Question: I'm using JetBrains PHPStorm with Vagrant. The host OS (where PHPStorm runs) is Windows, while the guest OS Vagrant sets up is Ubuntu Linux. The app resides at '/var/www/' in the VM, but on the host that code is at 'C:\code\'.
Therefore, in PHPStorm, I get warnings about unresolved directories, when in fact, the path is correct, and can be mapped directly to 'C:\code'.

How can I tell PHPStorm that paths in the code that start with '/var/www/' in my project actually map to 'C:\code\'? I'd like path inspections to work again.
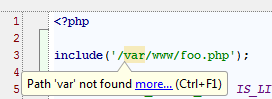
Answer: I never found a solution to this, but I thought I would post an answer, as I've since decided this isn't a great way to build include paths in the first place.
I came across a much better approach when reading through the Symfony framework (and Composer's generated autoloader):
'''
<?php
// autoload.php @generated by Composer
require_once __DIR__ . '/composer' . '/autoload_real.php';
return ComposerAutoloaderInitd1d12712f9bc55fdf8d19536f1f9dd88::getLoader();
'''
Here, the PHP magic constant '__DIR__' is used as a starting point for the path. From the <URL>:
> '__DIR__' The directory of the file. If used inside an include, the directory of the included file is returned. This is equivalent to 'dirname(__FILE__)'. This directory name does not have a trailing slash unless it is the root directory.
There are a number of benefits to this approach:
- - '__DIR__'-